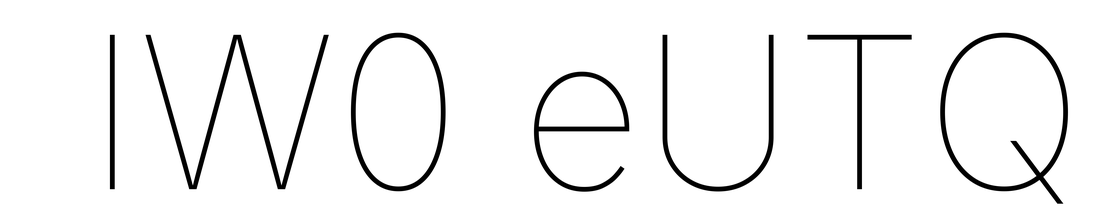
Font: Inter_Thin